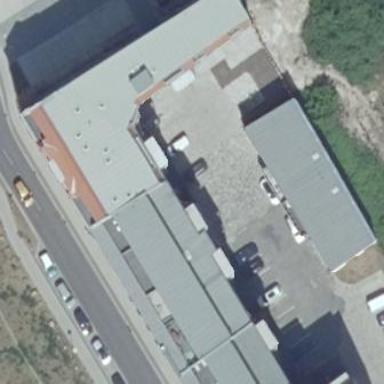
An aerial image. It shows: Building with roof tiles made of gray color. The roof has saltbox shape and is oriented along the building.